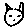
Label: cat